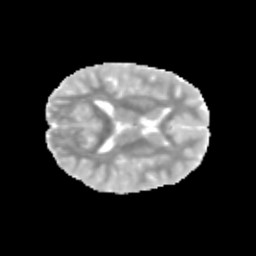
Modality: MD
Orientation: axial
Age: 11
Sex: female
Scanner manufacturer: siemens
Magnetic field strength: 3 T
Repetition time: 3.8 s
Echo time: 0.07 s